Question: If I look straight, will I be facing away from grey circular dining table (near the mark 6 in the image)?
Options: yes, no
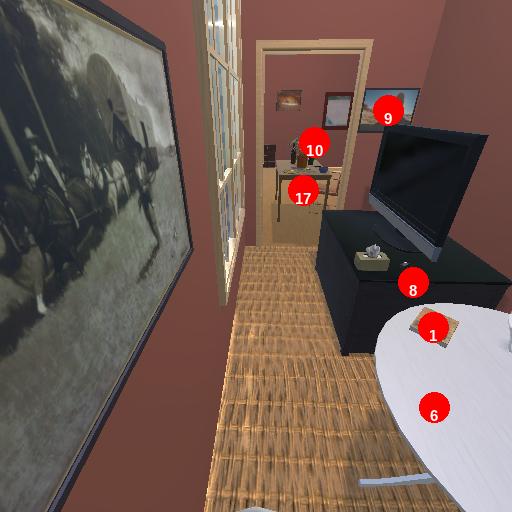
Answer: yes